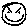
Label: smiley face